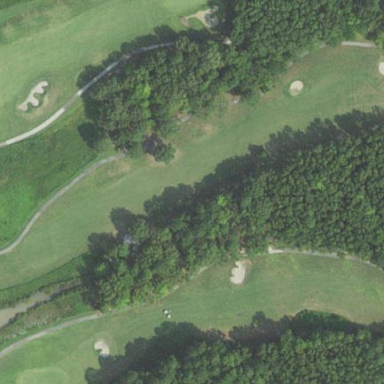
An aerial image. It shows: Golf pitch.